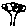
Label: tree